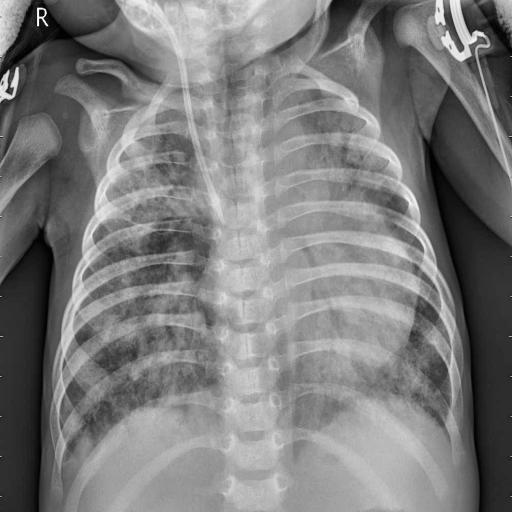
Finding: PNEUMONIA